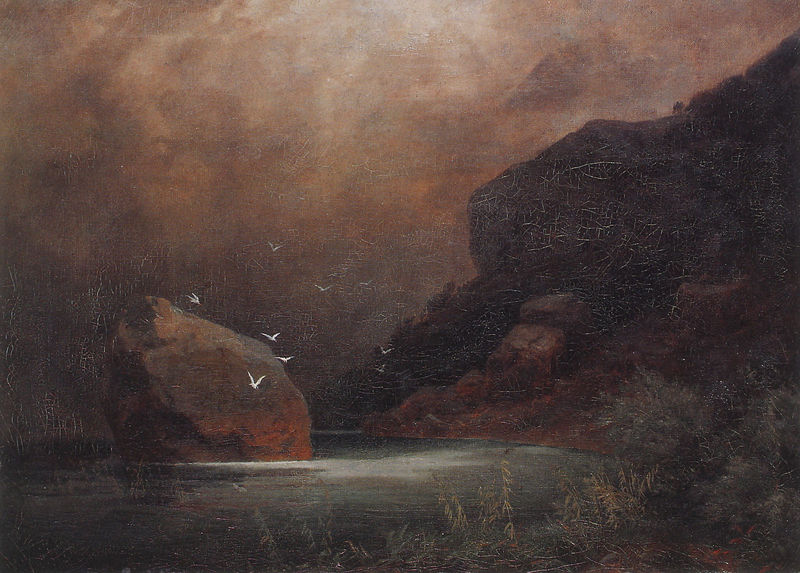
Titel: Bergsee mit Möwen
Künstler: Arnold Böcklin
Institution: Basel, Kunstmuseum
Schlagwörter: berg, blau, dunkel, felsen, flügel, gemälde, himmel, meer, schatten, vogel, wasser, weiß, wolken, fluss, grün, landschaft, see, ufer, abend, grau, licht, nacht, schwarz, gras, rot, stein, steine, bach, dämmerung, gräser, hügel, natur, schilf, spiegelung, vögel, busch, gebüsch, gewässer, sonne, dunkelheit, pflanzen, kontrast, fliegen, gischt, küste, düster, fels, hang, klippen, risse, nebel, böschung, friedrich, romantik, möven, möwe, möwen, sturm, unwetter, wetter, stimmung, abendrot, leuchten, regen, schimmer, religion, tauben, sehnsucht, brocken, hoffnung, weisse, hgel, duster, schimmert